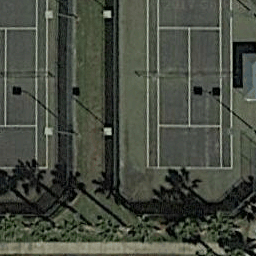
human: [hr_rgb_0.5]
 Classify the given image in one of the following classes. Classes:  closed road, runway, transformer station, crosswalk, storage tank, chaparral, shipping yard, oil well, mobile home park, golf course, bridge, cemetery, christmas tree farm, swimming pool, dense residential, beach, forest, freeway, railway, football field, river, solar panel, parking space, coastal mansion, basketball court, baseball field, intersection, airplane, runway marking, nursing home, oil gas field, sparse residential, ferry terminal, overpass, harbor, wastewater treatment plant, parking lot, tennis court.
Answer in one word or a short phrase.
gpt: tennis court